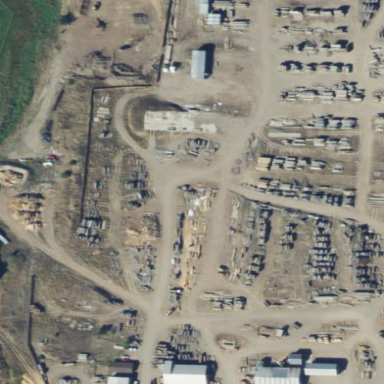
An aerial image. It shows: Sawmill crafting area.